Field crop: maize
Growth stage: 2
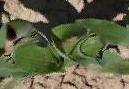
Species: maize